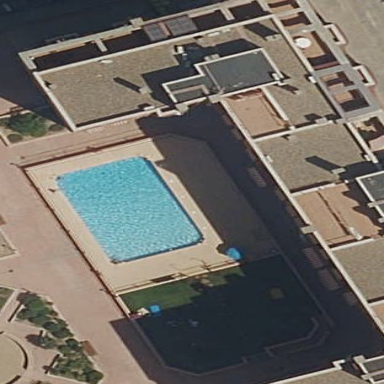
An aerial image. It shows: Swimming pool located in leisure land.